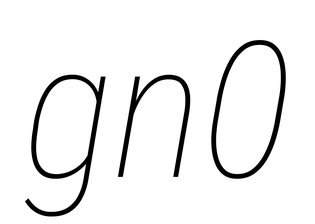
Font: Roboto-Italic_Condensed_Thin_Italic